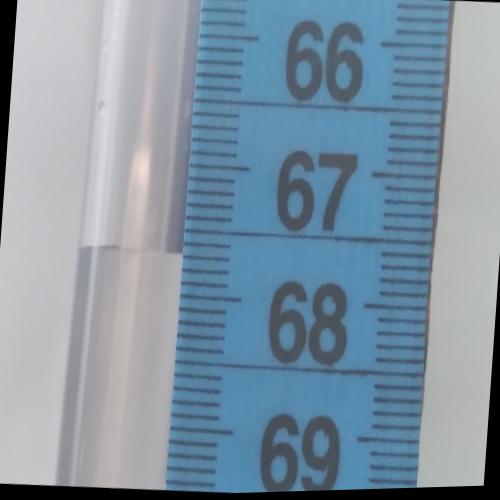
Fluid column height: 67.7 cm